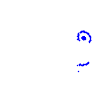
Particle: pion